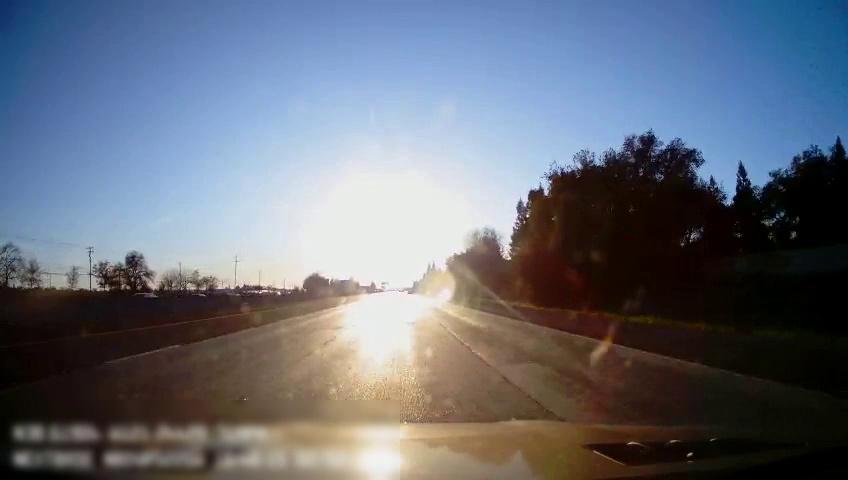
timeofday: Day
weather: Sunny
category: Drivable Space
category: Vehicles | Car
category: Vehicles | Car
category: Lanes | Alternate Lane
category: Lanes | Alternate Lane
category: Lanes | Current Lane
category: Lanes | Alternate Lane